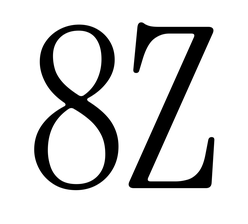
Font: InstrumentSerif-Regular